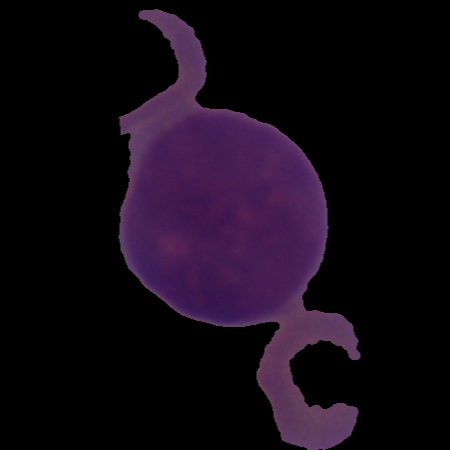
Label: cancer